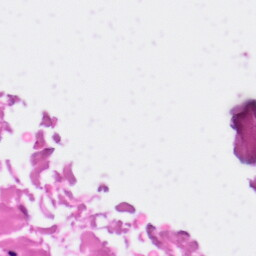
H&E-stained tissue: Skin